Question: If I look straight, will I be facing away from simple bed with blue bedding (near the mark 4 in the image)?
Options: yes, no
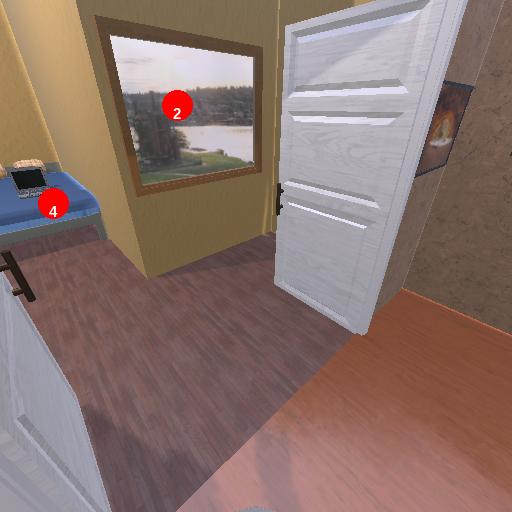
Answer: yes